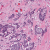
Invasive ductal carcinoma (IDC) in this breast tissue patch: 1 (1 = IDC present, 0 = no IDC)